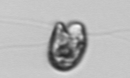
Label: flagellate_morphotype1